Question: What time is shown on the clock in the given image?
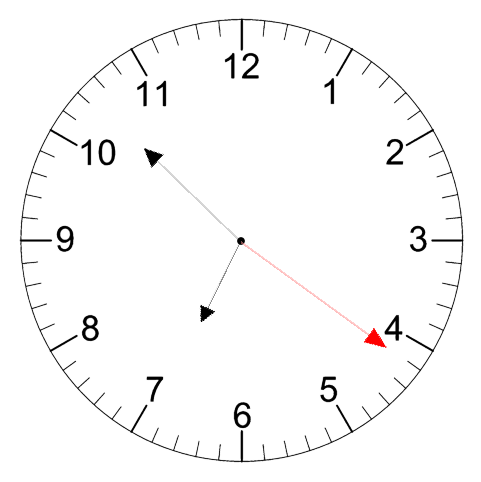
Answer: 06:52:21